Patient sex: M
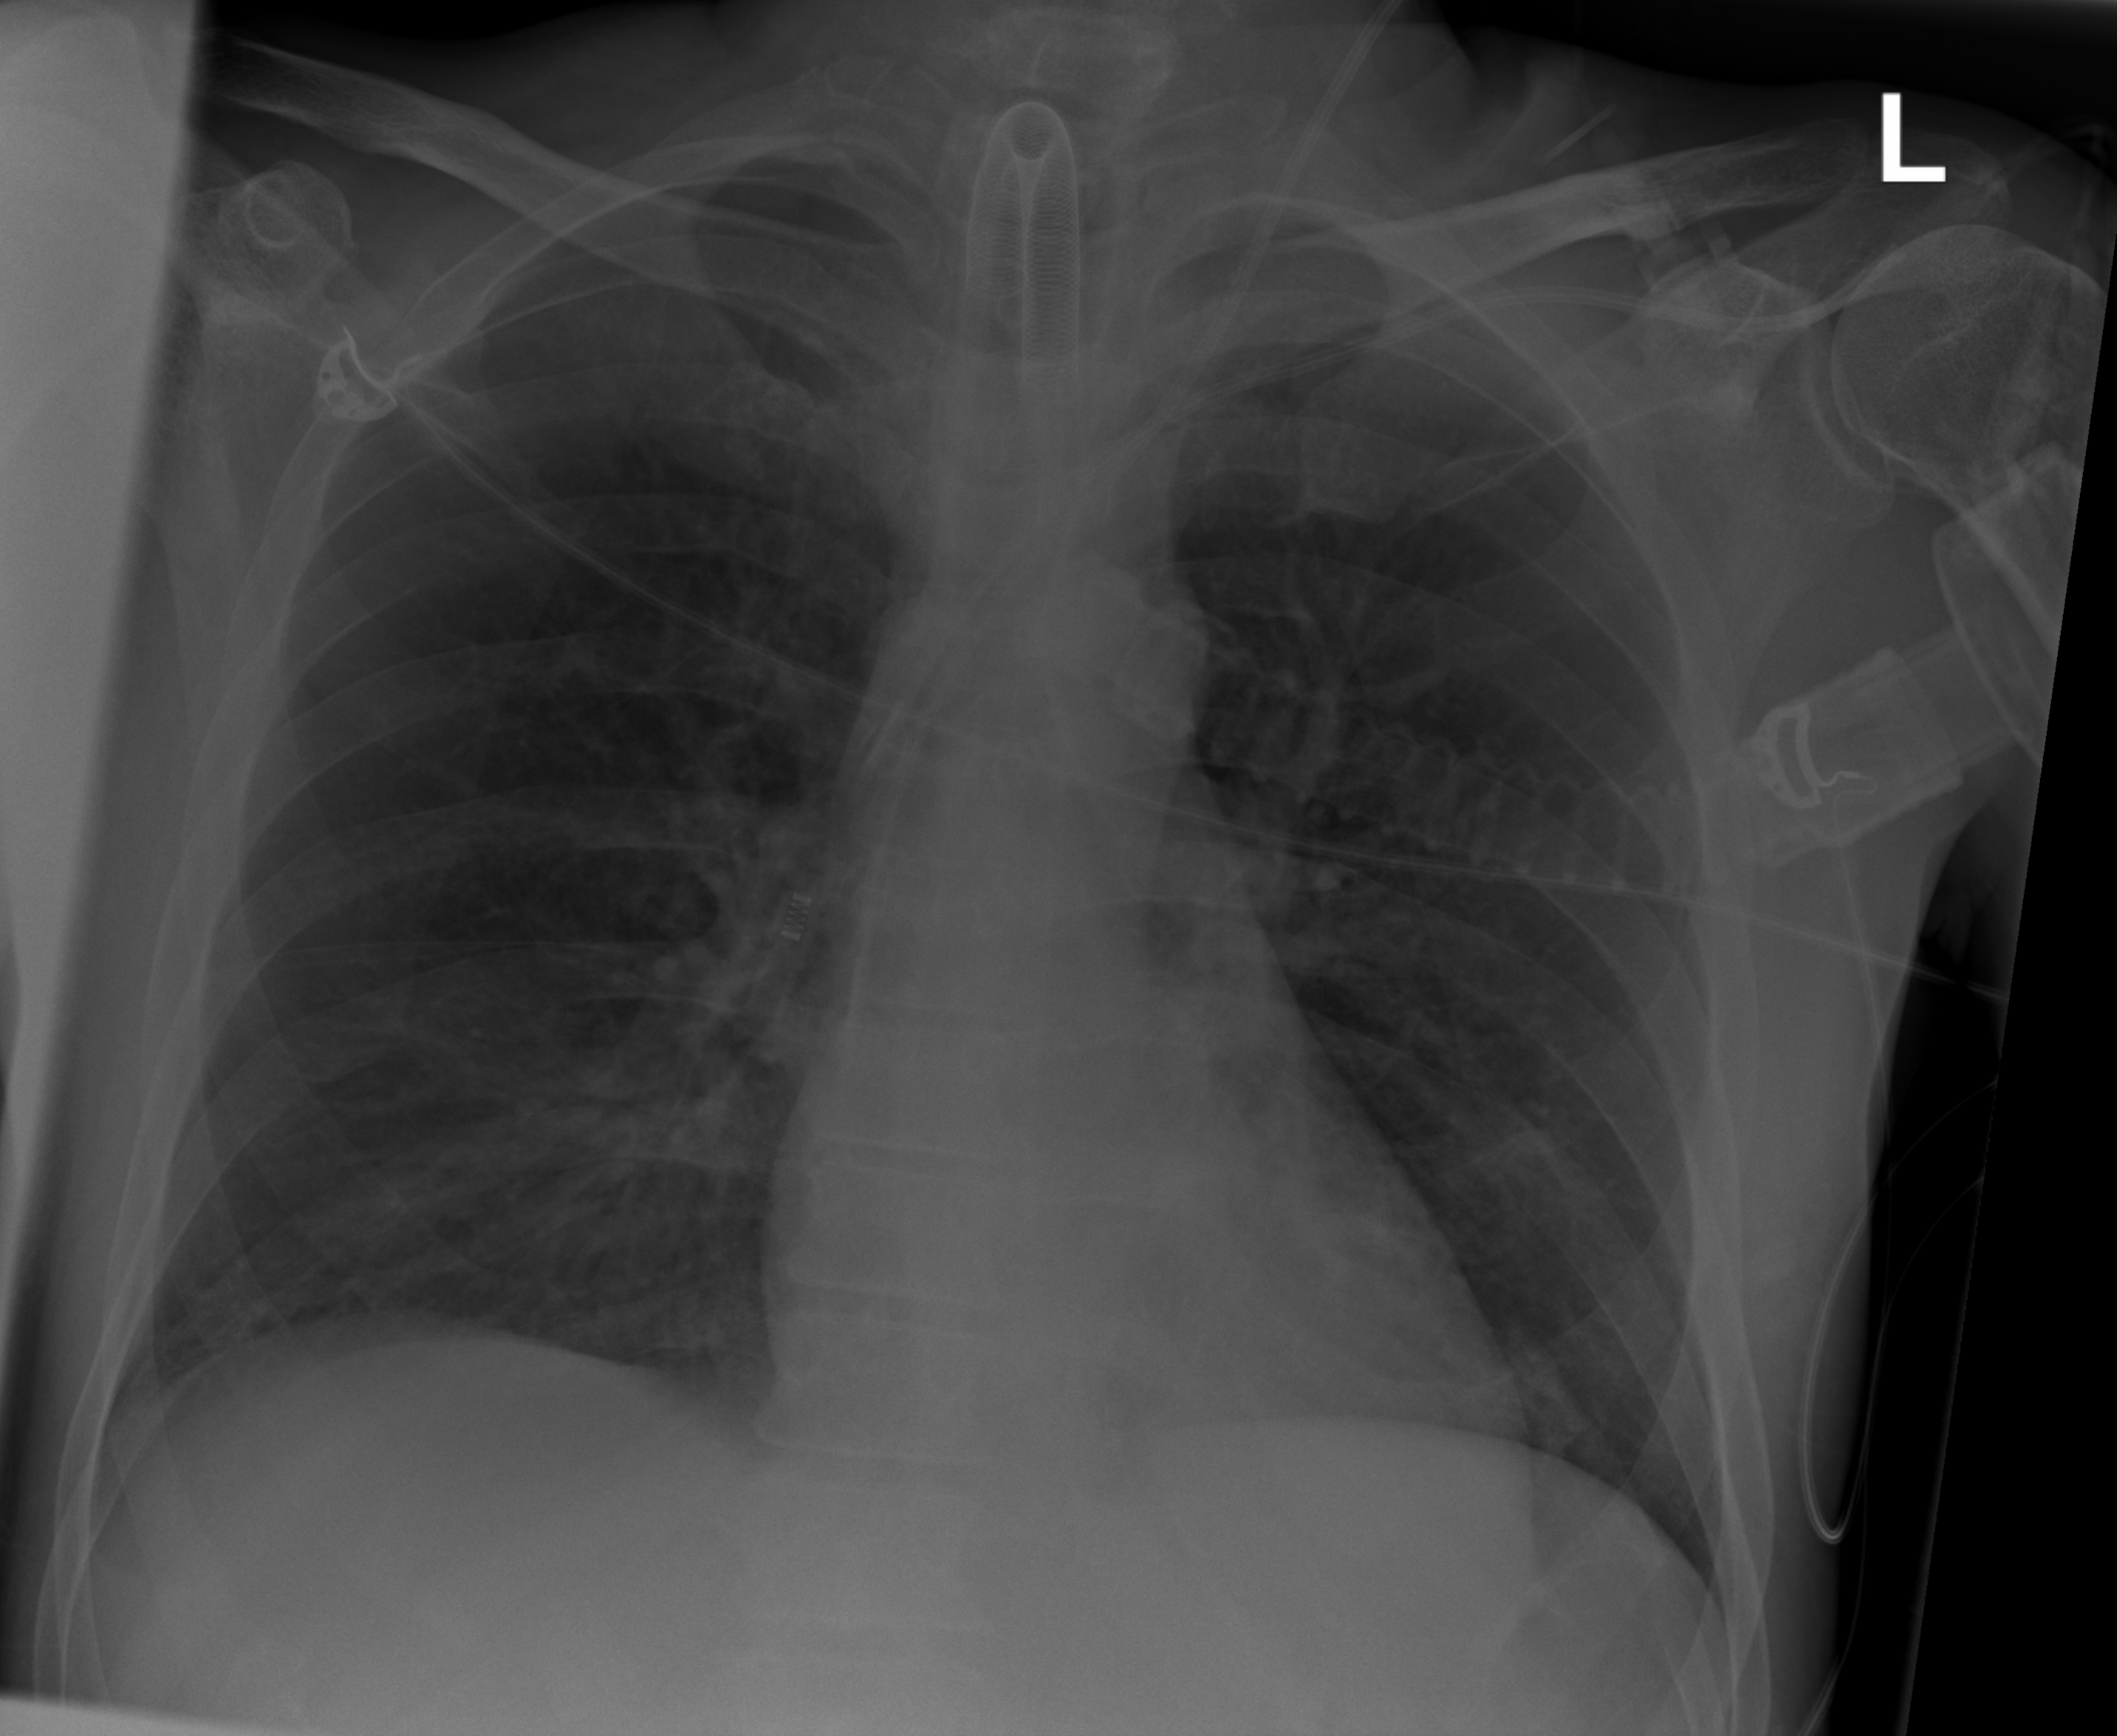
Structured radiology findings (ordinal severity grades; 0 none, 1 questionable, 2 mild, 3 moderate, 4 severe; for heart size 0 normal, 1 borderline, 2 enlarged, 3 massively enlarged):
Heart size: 0
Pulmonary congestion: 0
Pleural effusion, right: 0
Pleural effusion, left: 0
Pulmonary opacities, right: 2
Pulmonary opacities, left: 0
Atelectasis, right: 0
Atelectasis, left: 0